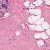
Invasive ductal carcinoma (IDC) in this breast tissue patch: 0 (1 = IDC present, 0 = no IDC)